Field crop: maize
Growth stage: 1
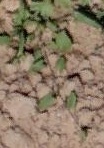
Species: convolvulus